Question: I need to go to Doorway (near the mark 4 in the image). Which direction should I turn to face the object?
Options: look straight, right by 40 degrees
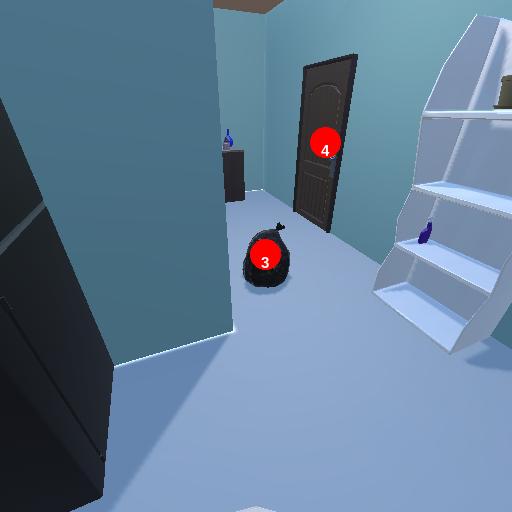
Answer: look straight